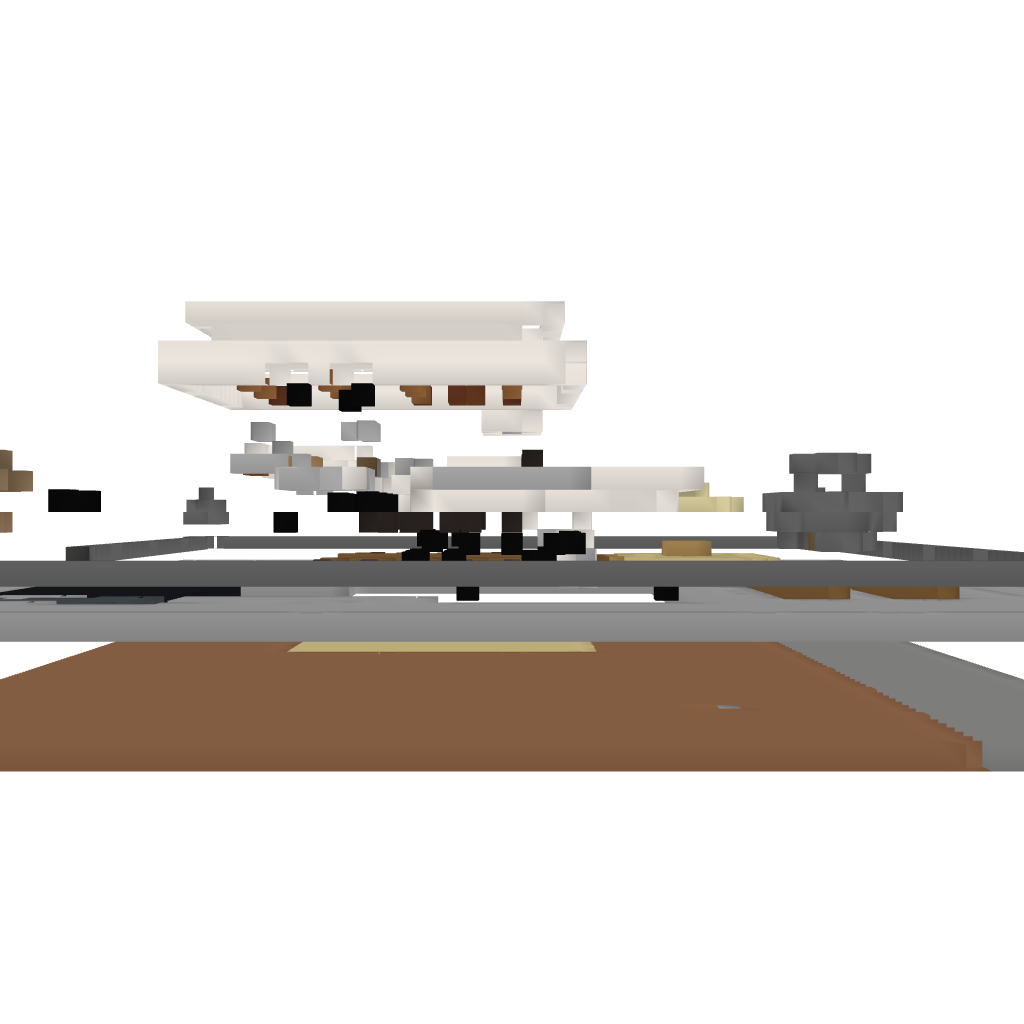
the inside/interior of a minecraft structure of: Swimming pool house